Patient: sex F, age 57
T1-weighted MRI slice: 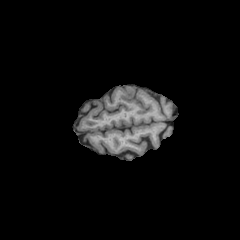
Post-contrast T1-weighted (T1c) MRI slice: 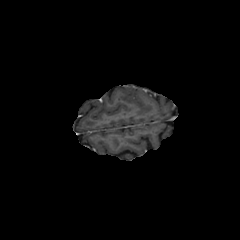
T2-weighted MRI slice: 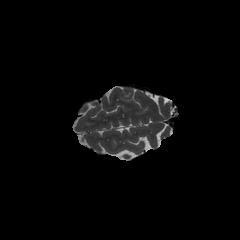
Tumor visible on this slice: yes
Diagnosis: Glioblastoma, IDH-wildtype
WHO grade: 4